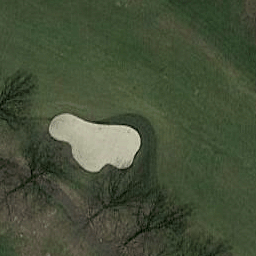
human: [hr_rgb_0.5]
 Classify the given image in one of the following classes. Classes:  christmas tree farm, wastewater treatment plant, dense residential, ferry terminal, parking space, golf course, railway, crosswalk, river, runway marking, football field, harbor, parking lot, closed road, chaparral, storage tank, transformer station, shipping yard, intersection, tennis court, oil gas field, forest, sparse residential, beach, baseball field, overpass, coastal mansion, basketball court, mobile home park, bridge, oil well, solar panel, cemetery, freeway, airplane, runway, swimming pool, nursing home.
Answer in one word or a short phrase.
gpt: golf course